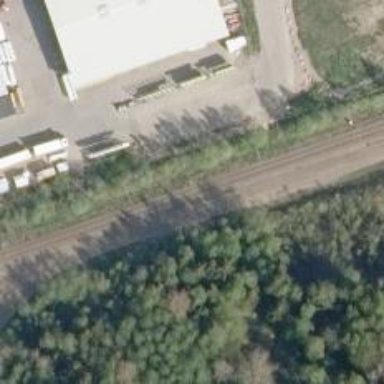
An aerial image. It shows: Railway signal with catenary mast.